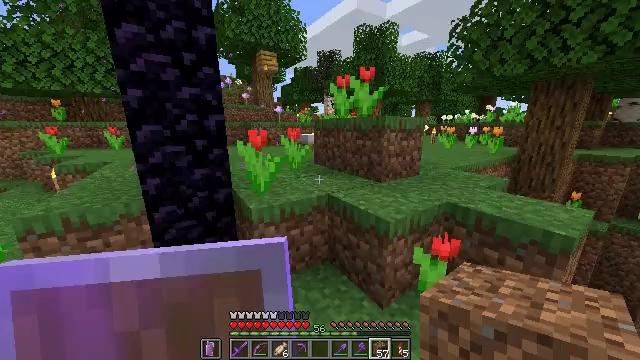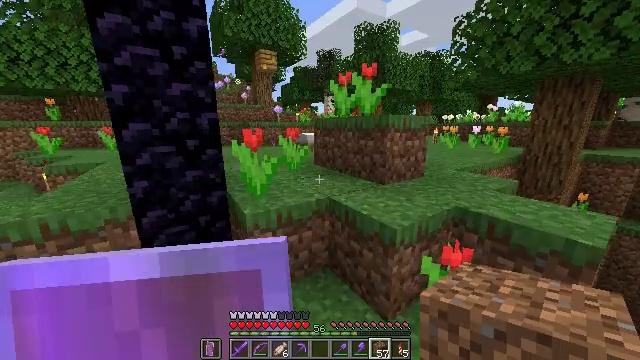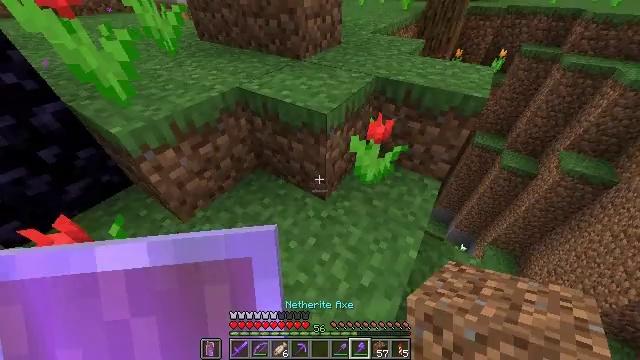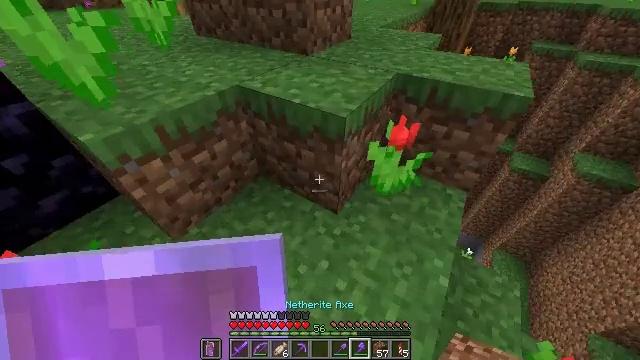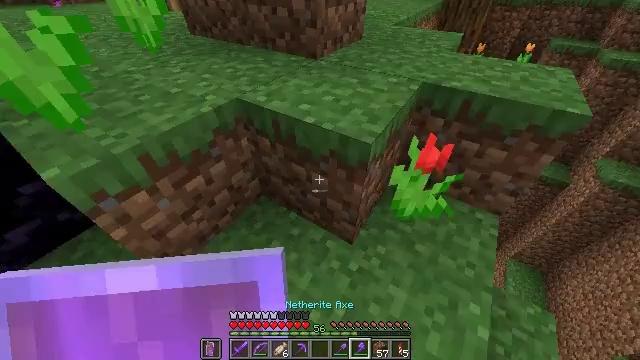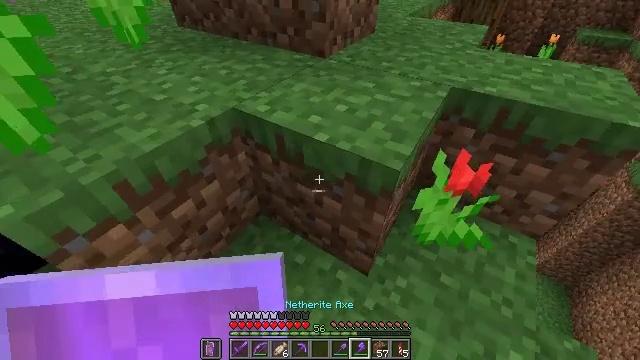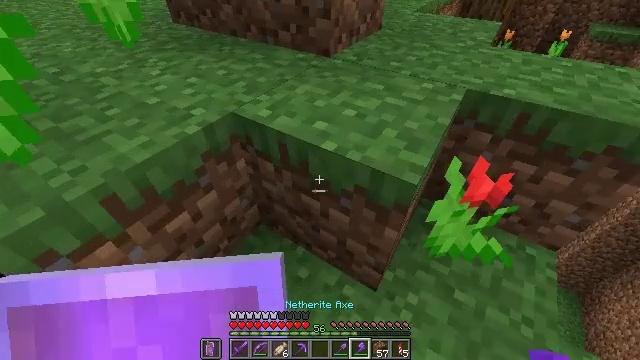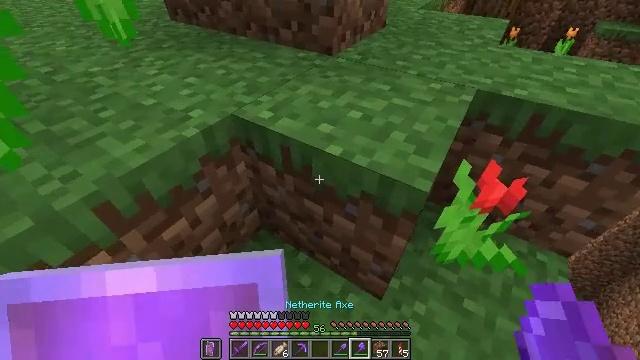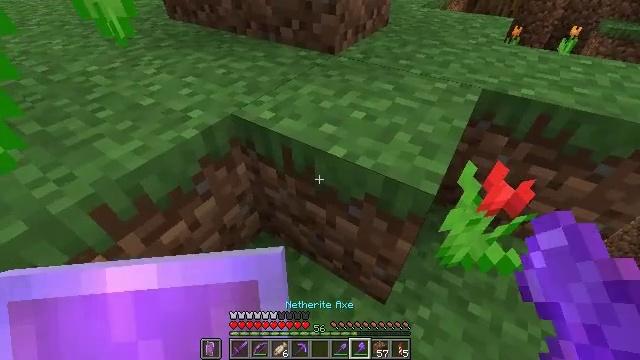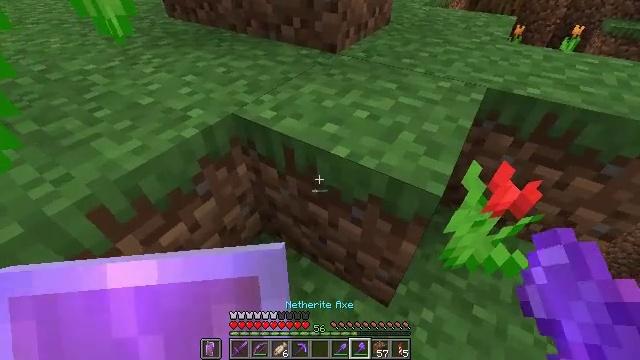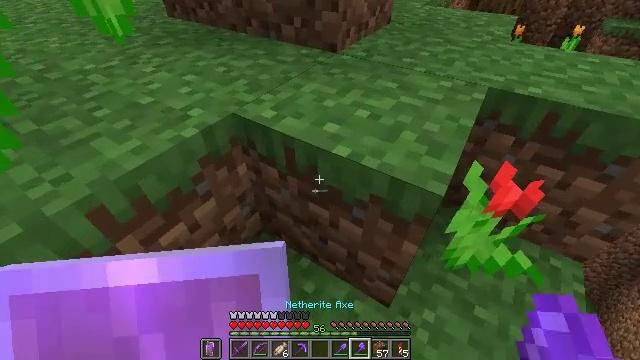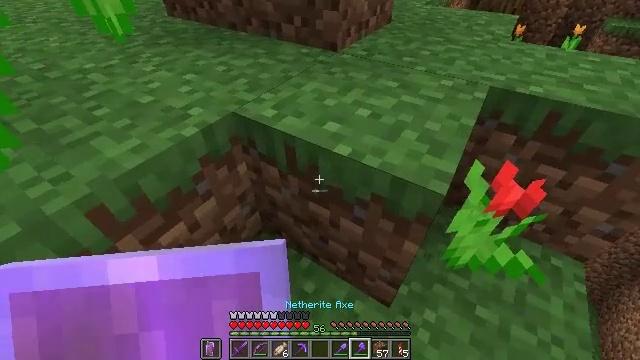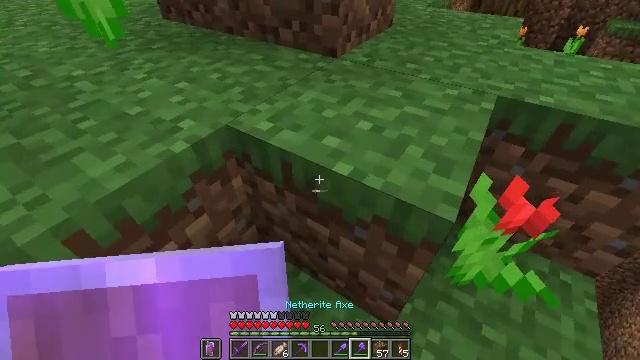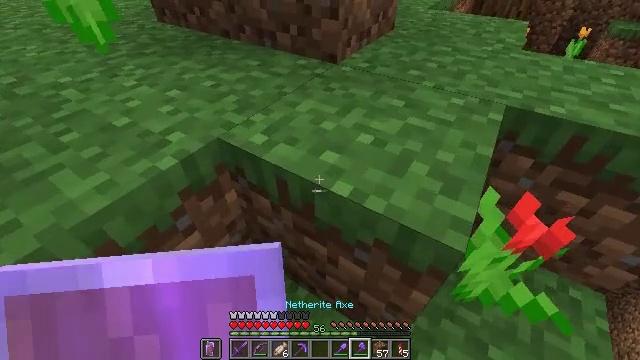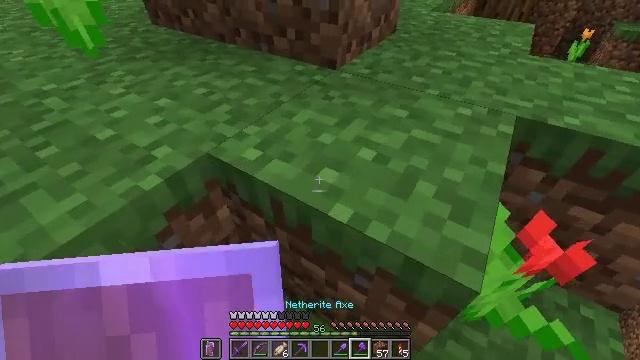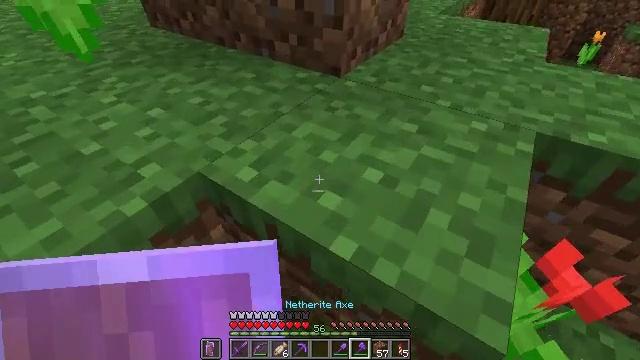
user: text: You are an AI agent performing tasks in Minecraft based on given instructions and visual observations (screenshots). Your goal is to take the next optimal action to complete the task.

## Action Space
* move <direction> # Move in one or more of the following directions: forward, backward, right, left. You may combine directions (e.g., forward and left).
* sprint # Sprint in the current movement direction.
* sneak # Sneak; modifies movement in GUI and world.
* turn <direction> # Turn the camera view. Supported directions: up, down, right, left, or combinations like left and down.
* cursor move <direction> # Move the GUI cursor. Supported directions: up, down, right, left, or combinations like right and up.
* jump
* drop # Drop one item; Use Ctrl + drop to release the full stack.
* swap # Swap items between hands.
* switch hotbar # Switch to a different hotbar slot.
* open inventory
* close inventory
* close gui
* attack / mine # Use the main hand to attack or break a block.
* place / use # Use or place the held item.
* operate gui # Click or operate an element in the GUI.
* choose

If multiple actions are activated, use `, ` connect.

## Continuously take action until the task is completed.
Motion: motion action
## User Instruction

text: Remove the white bed from its place.
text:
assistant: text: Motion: move forward, sprint
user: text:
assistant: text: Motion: move forward, sprint, turn right and down
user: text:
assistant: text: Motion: no_op
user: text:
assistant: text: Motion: no_op
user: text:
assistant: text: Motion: no_op
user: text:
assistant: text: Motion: no_op
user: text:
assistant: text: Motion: no_op
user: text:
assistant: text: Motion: no_op
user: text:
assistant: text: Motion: no_op
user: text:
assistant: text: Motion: no_op
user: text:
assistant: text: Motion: no_op
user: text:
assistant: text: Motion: move forward
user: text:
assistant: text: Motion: move forward
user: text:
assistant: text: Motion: move forward
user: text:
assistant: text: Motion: move forward
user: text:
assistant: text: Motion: move forward, turn left and up
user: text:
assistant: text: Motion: move forward, turn left and up, jump
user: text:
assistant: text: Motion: move forward, jump
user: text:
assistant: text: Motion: move forward, jump
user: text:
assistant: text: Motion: move forward, jump
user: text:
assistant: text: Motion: move forward, jump
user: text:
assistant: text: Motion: move forward, turn left and up
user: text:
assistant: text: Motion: move forward, turn left and up
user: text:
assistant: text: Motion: move forward, turn left and up
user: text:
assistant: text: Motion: move forward, turn up
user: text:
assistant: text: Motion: move forward
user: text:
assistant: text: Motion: move forward
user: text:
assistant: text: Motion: move forward
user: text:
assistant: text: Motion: move forward, turn right
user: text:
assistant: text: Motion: move forward, sprint, jump